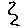
Label: zigzag